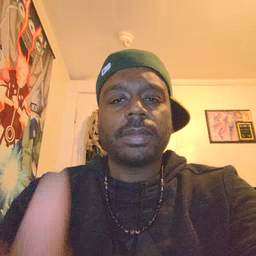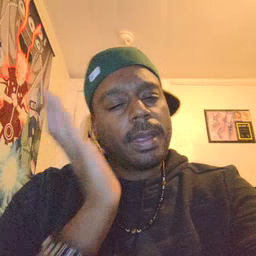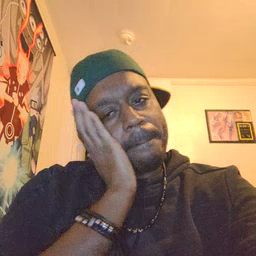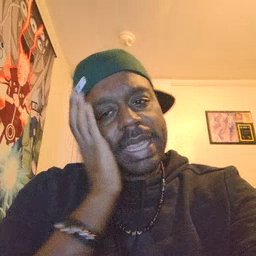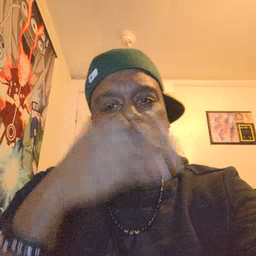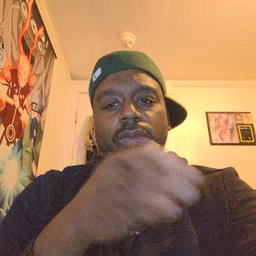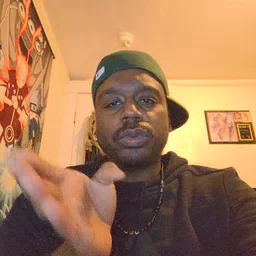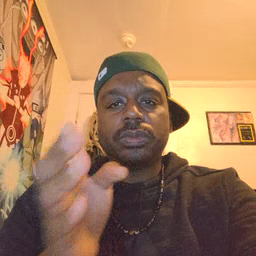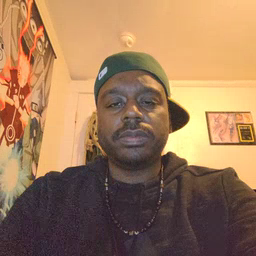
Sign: bedroom